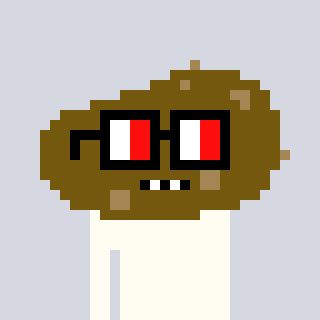
a pixel art character with square glasses with black frames and red eyes, a potato-shaped head and a peachy-colored body on a cool background